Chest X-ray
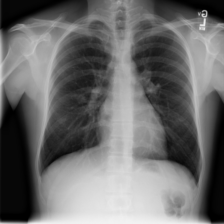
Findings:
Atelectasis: negative
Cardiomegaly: negative
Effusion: negative
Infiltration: positive
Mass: positive
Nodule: positive
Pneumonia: negative
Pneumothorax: negative
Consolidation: negative
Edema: negative
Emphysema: negative
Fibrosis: negative
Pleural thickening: negative
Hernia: negative